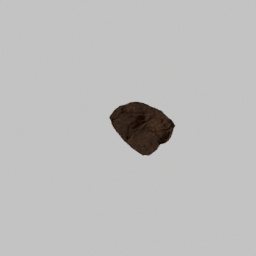
Label: nature